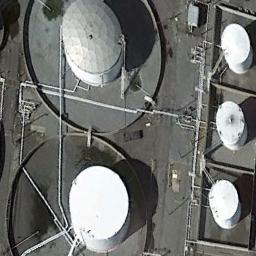
Label: storage tanks